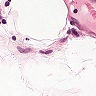
Metastatic tissue present: no